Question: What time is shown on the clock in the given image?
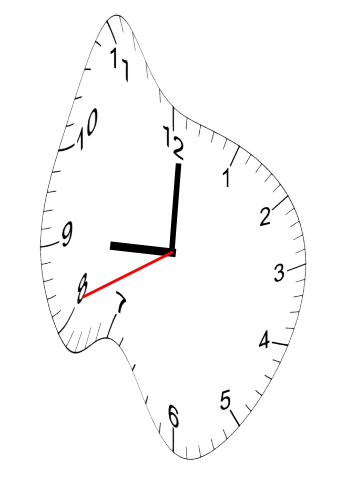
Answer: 09:00:41